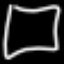
Label: square